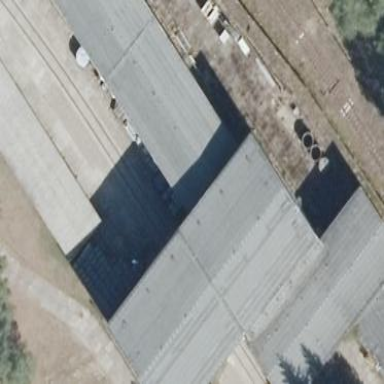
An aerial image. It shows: Industrial building.